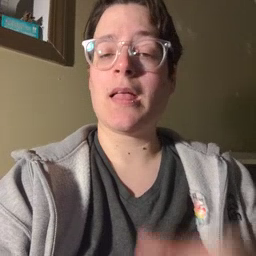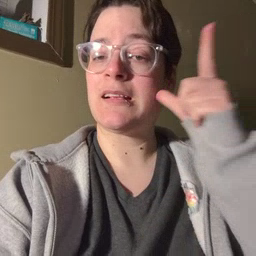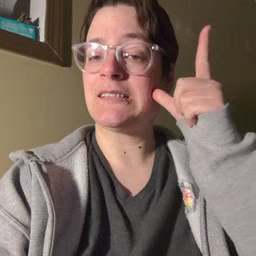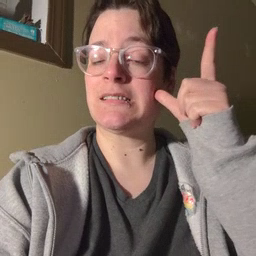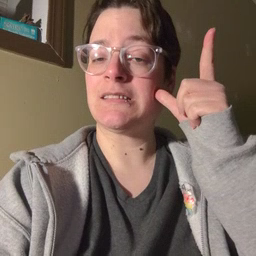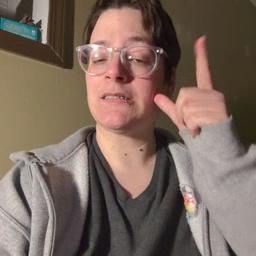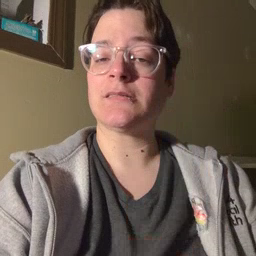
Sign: listen